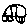
Label: car